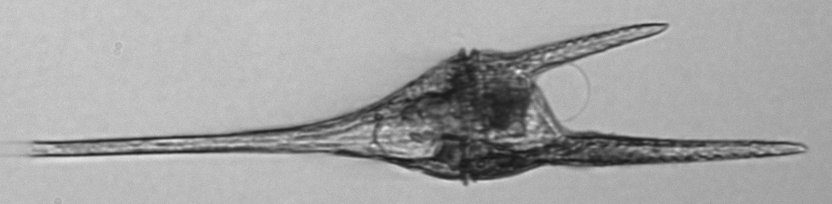
Label: Tripos_furca